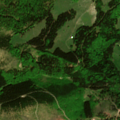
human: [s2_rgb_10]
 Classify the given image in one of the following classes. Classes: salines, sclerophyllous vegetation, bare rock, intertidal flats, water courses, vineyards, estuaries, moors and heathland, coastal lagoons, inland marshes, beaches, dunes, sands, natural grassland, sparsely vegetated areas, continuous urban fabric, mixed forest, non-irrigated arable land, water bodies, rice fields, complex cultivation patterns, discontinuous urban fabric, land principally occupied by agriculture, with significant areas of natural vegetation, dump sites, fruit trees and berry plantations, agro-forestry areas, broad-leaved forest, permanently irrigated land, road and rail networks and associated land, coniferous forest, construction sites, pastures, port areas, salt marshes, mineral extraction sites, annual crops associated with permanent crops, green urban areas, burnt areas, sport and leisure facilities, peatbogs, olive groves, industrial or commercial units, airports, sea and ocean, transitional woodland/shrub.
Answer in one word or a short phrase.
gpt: pastures, broad-leaved forest, mixed forest, natural grassland